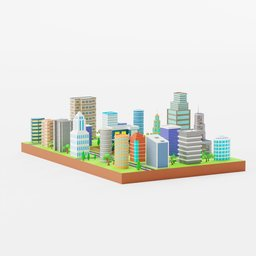
Label: architecture